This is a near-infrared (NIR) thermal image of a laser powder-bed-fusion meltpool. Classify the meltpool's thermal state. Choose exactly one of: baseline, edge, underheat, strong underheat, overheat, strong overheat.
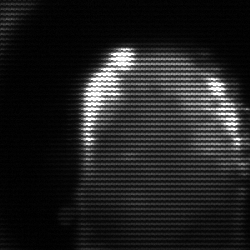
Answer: baseline